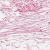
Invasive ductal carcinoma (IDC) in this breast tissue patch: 0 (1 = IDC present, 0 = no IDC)